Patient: sex M, age 73
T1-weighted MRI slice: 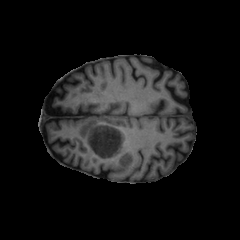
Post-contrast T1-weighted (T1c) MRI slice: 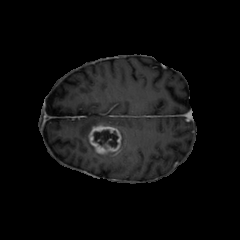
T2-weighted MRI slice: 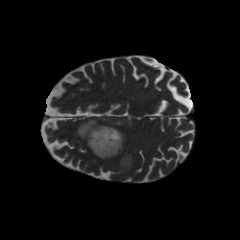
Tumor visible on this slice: yes
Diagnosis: Glioblastoma, IDH-wildtype
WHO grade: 4